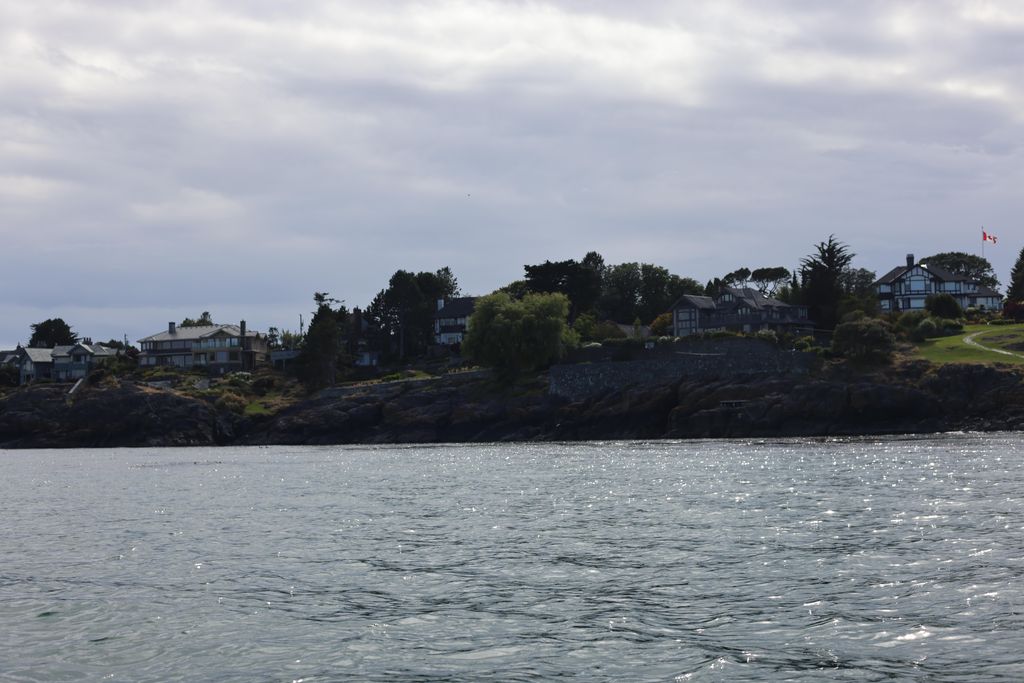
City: victoria